Question: I am trying to display a numeric value in a link in a view column with correct numeric converters.
In the picture below you can see two columns, the first column (red) show the link with a numeric value and the second column(green) just show the column value.
Both columns are using converters to convert the values to numeric and to format using two decimals.
The first column is my problem, I need this to also show two decimals and also display as a numeric value with comma (comma is set because I have swedish language set in my browser)

'''
<xp:view xmlns:xp="http://www.ibm.com/xsp/core">
<xp:viewPanel rows="30" id="viewPanel1" var="entry">
<xp:this.data>
<xp:dominoView var="v" viewName="Data"></xp:dominoView>
</xp:this.data>
<xp:viewColumn columnName="Price" id="Price" displayAs="hidden">
<xp:this.facets><xp:viewColumnHeader xp:key="header" id="viewColumnHeader2"></xp:viewColumnHeader></xp:this.facets>
<xp:link escape="true" text="#{entry.Price}" id="link8">
<xp:this.converter>
<xp:convertNumber pattern="0.00"></xp:convertNumber>
</xp:this.converter>
</xp:link>
</xp:viewColumn>
<xp:viewColumn columnName="Price" id="viewColumn1">
<xp:this.facets>
<xp:viewColumnHeader xp:key="header" id="viewColumnHeader1"></xp:viewColumnHeader>
</xp:this.facets>
<xp:this.converter>
<xp:convertNumber pattern="0.00"></xp:convertNumber>
</xp:this.converter>
</xp:viewColumn>
</xp:viewPanel>
'''
The view in Notes contain only one column that display the value from a numeric field
How can I get the value in the link column to show the same value as in the correct view column
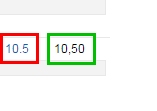
Answer: What about leaving the text property of the link alone and create a xp:text node inside the xp:link and do the conversation there? Not tested it but that would workaround the fact Paul pointed to.